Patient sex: M
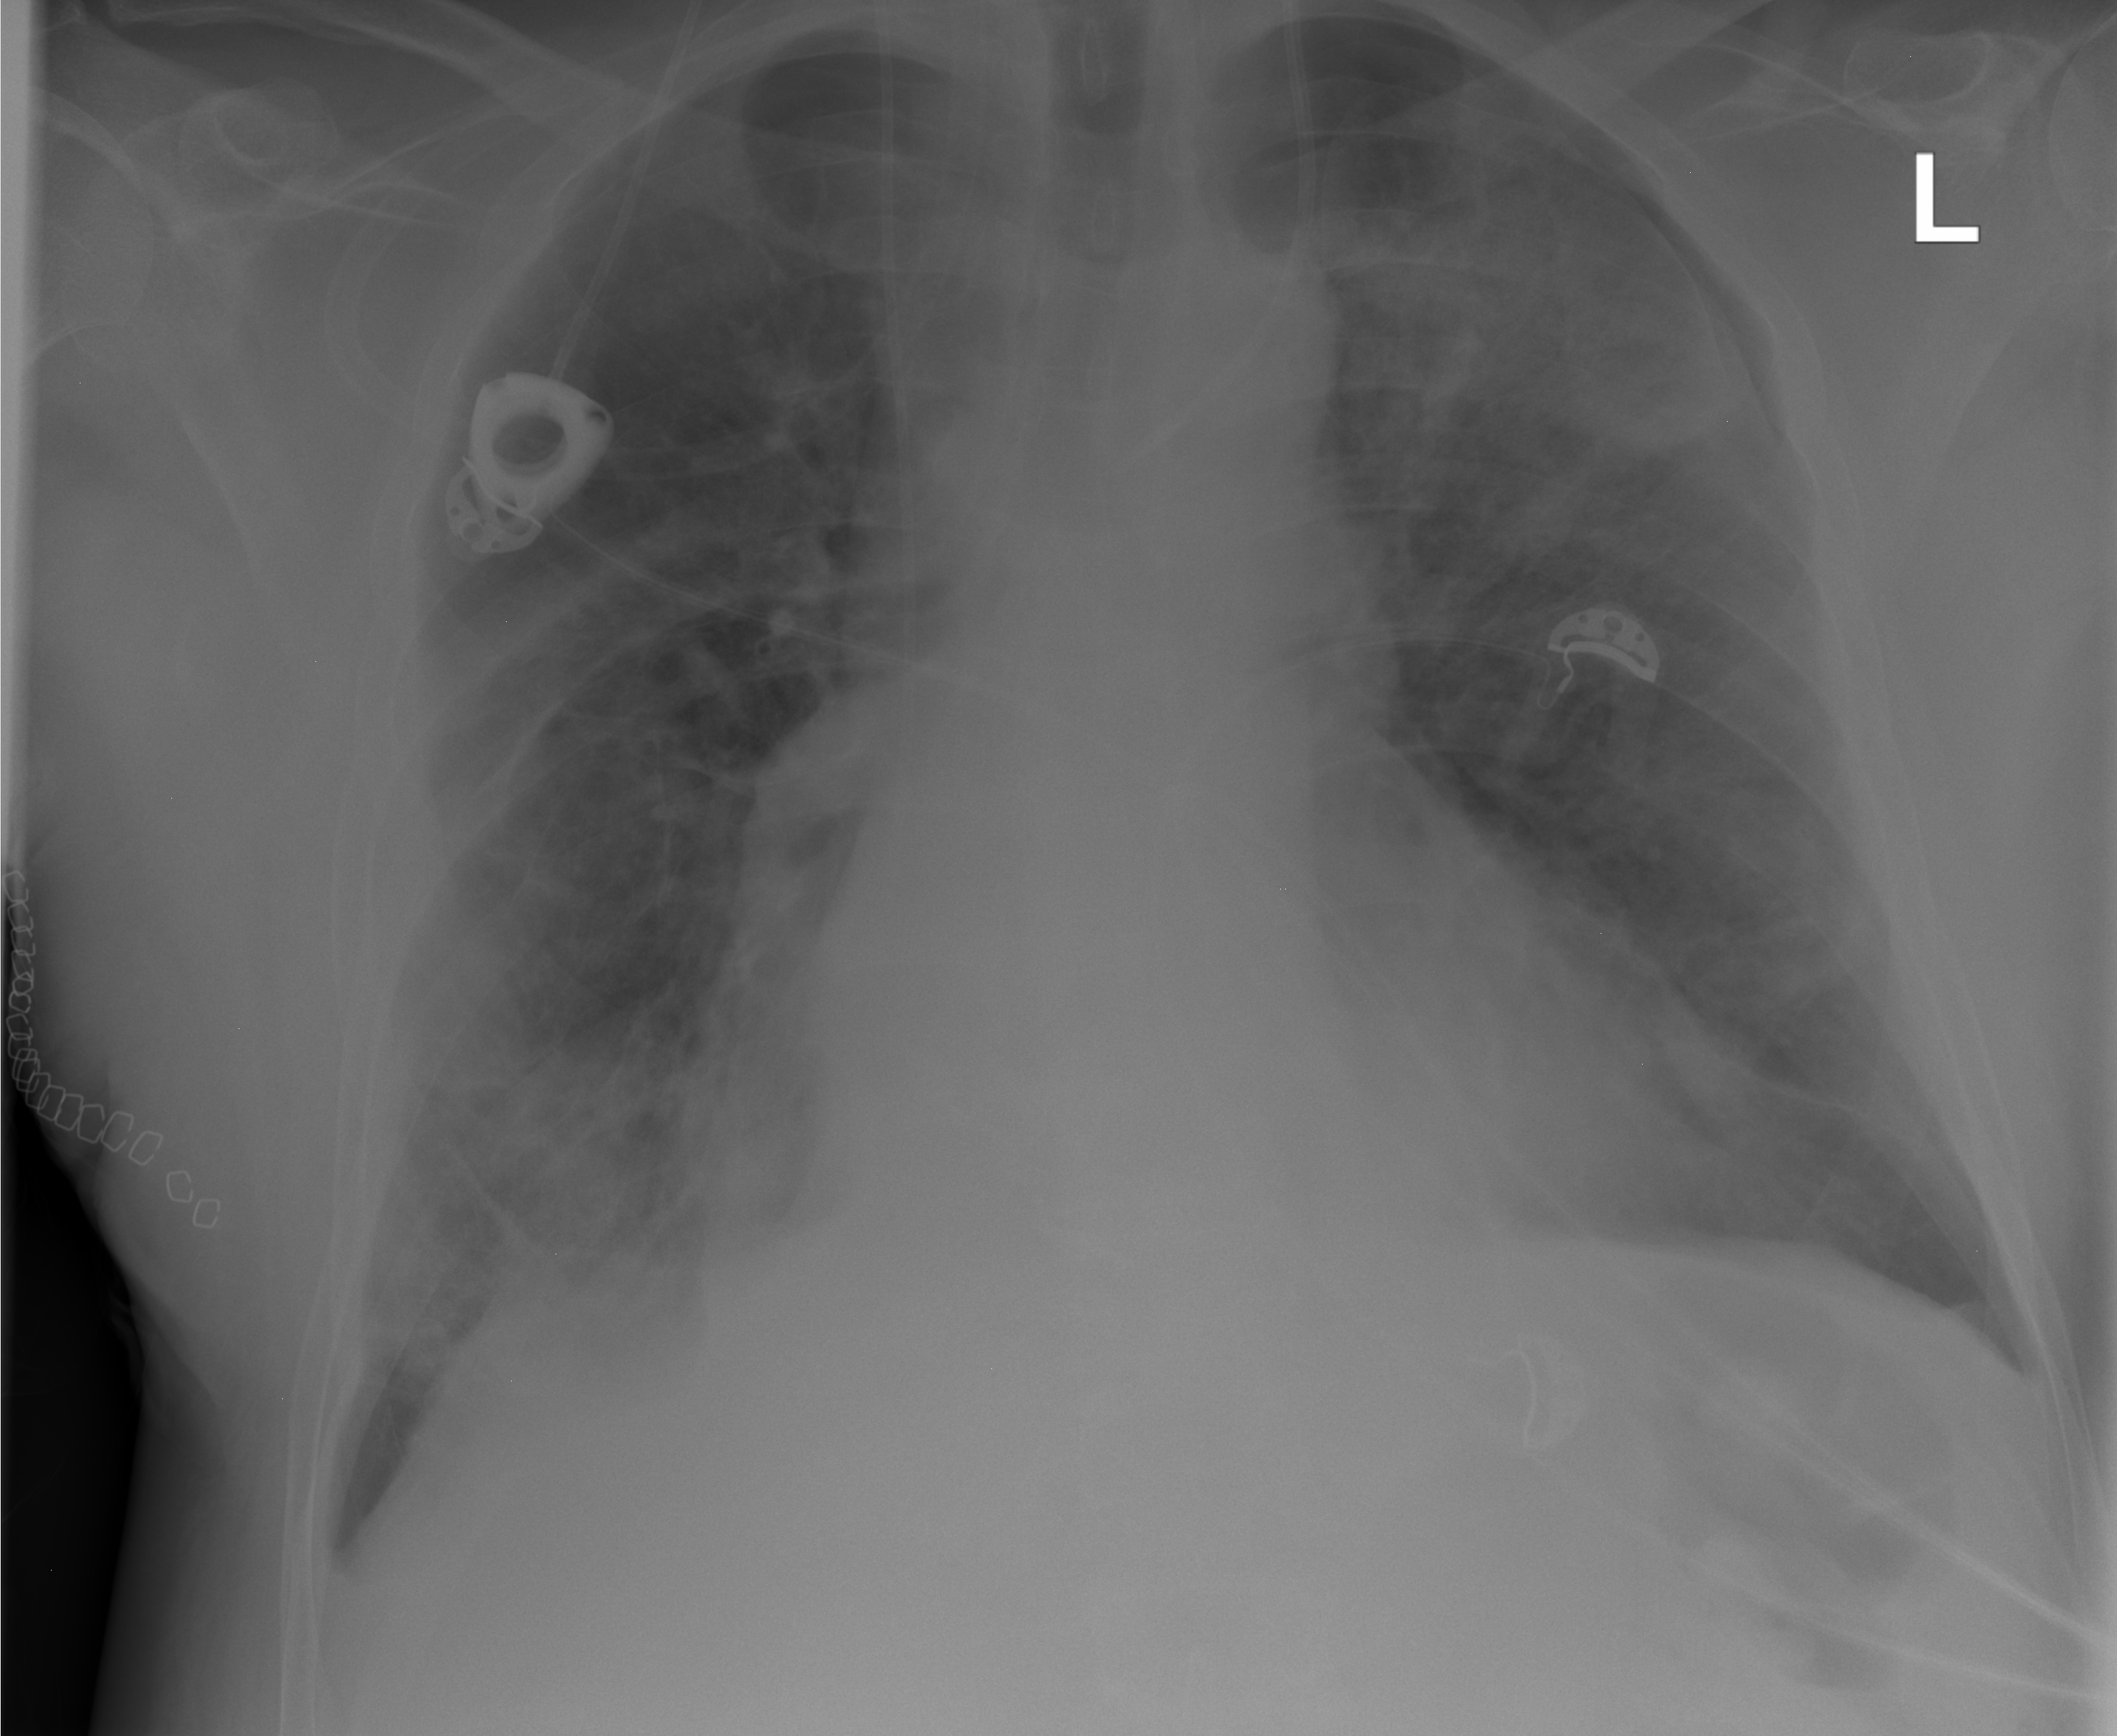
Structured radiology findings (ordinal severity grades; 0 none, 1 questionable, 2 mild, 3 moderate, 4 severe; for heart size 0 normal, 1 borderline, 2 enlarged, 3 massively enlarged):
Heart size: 1
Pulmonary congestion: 2
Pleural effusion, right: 0
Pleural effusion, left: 0
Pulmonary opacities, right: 3
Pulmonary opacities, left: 3
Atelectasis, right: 2
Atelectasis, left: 1